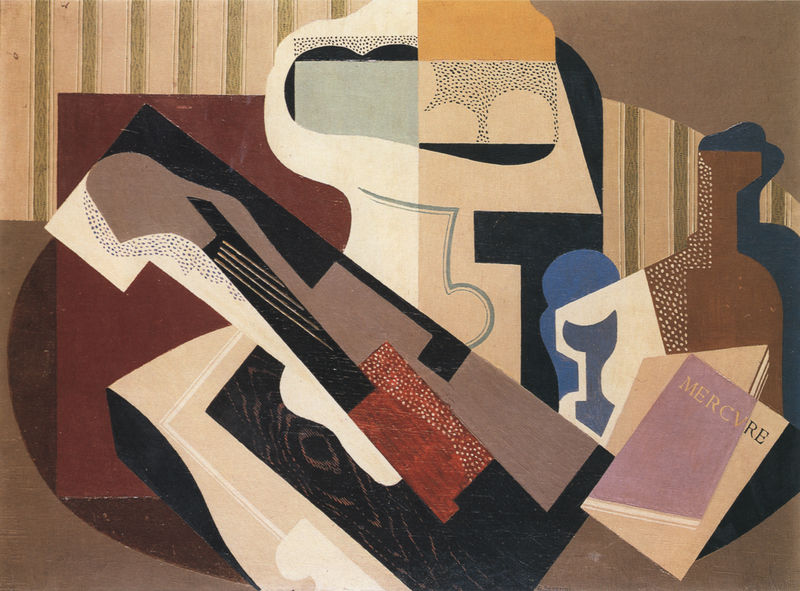
Titel: Composizione con chitarra
Künstler: Gino Severini
Institution: Privatsammlung
Schlagwörter: blau, dunkel, gemälde, kopf, weiß, gelb, grün, kubismus, braun, glas, hell, holz, schwarz, beige, muster, flasche, mensch, instrument, ecke, abstrakt, farben, flächen, modern, formen, lila, tapete, gestreift, streifen, collage, punkte, buch, eckig, parallel, form, brett, punkt, kurve, geige, geigenspieler, maserung, picasso, mappe, laute, saiten, parallelen, holzmaserung, exprssionismus, braque, gris, synthetischer kubismus, speisekarte, bracque, juan, mercure, okurve